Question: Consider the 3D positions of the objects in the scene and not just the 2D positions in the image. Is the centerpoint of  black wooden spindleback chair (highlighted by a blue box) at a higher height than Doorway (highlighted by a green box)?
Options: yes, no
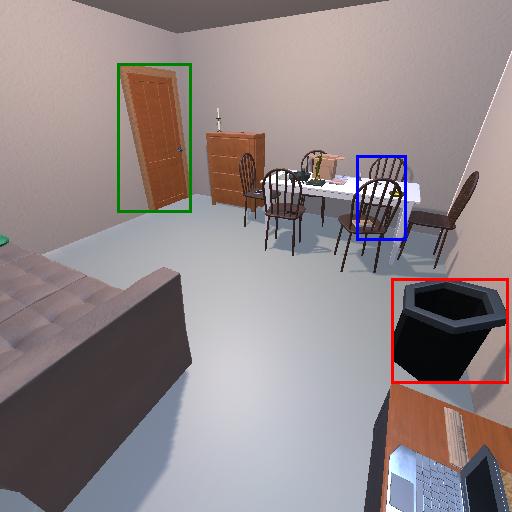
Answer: yes